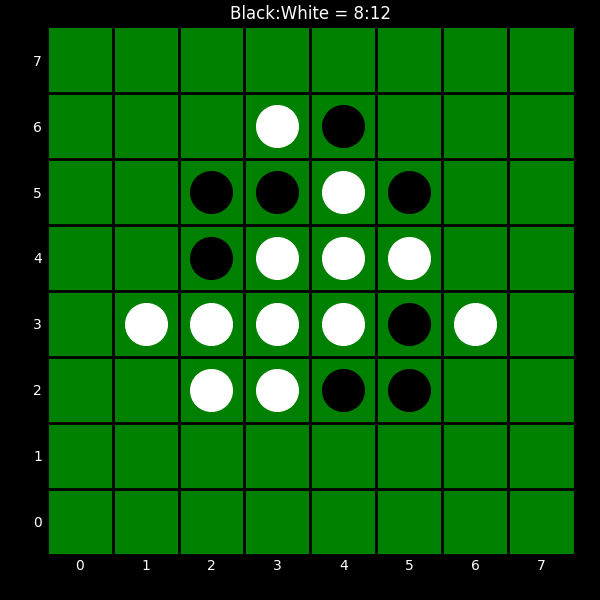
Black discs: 8
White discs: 12